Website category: movie
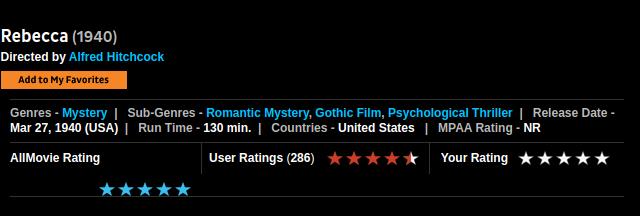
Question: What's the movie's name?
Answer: Rebecca

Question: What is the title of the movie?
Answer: Rebecca

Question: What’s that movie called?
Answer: Rebecca

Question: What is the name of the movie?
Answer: Rebecca

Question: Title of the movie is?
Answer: Rebecca

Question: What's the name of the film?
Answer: Rebecca

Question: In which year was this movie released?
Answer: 1940

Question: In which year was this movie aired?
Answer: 1940

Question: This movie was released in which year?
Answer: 1940

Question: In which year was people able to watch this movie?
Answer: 1940

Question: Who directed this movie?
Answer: Alfred Hitchcock

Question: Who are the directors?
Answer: Alfred Hitchcock

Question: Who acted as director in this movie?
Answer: Alfred Hitchcock

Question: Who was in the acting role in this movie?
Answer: Alfred Hitchcock

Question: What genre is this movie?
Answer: Mystery

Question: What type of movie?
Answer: Mystery

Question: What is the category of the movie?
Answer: Mystery

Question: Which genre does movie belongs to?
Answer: Mystery

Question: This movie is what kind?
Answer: Mystery

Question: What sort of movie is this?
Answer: Mystery

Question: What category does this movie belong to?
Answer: Mystery

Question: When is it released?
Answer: Mar 27, 1940 (USA)

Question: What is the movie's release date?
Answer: Mar 27, 1940 (USA)

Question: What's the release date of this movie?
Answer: Mar 27, 1940 (USA)

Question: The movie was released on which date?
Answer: Mar 27, 1940 (USA)

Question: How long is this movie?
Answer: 130 min.

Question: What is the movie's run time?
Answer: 130 min.

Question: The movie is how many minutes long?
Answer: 130 min.

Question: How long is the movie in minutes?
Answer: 130 min.

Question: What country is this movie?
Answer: United States

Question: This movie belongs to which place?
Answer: United States

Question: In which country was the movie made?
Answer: United States

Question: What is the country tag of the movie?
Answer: United States

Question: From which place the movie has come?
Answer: United States